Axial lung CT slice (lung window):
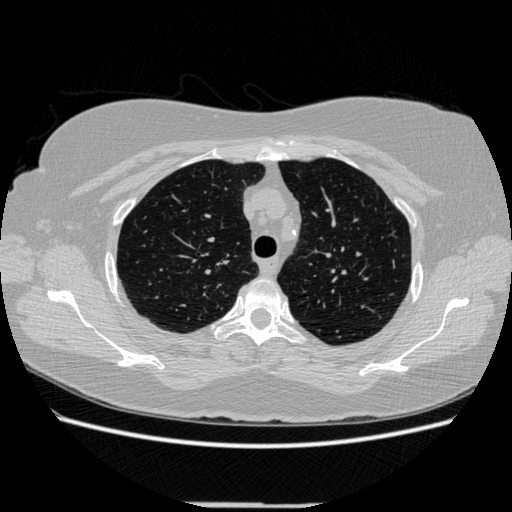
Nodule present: no